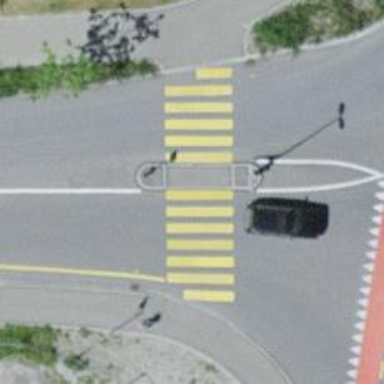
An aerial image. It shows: Uncontrolled zebra crossing with central island.